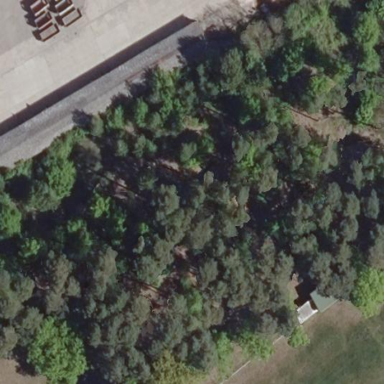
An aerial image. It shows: Forest area.